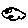
Label: cloud